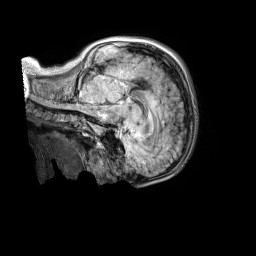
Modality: FLAIR
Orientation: sagittal
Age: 11
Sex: male
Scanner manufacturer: siemens
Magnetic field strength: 3 T
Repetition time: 5 s
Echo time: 0.388 s